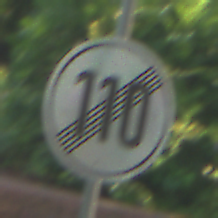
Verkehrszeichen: EndeGeschwindigkeit110
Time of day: MorningAfternoon
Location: Outdoor (Urban)
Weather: PartlyCloudy
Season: NotSpecified
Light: Natural